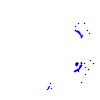
Particle: pion